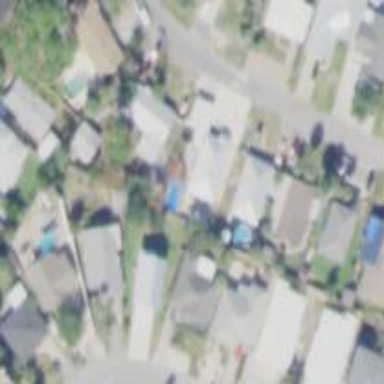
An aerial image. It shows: This residential area consists of single-family homes.